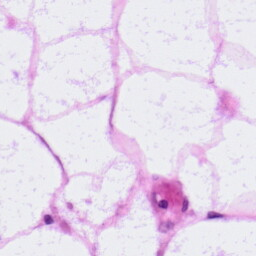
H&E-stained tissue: LymphNode